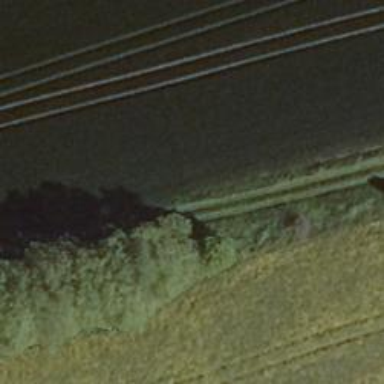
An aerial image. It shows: Row of trees in natural setting.